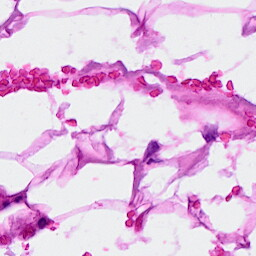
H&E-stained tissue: Breast